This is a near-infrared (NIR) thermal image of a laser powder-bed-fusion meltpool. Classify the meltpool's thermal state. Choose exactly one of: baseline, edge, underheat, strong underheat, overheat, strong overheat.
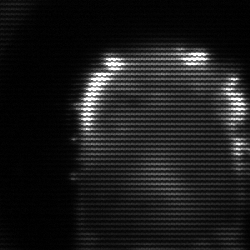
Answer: baseline